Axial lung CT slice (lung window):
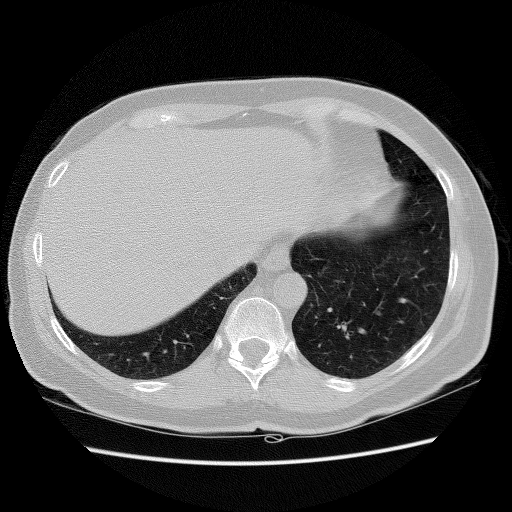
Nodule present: no